Interaction volume radius: 10 \u00c5
Interaction volume height: 20 \u00c5
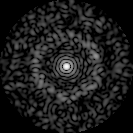
Disorder parameter: 0.8448